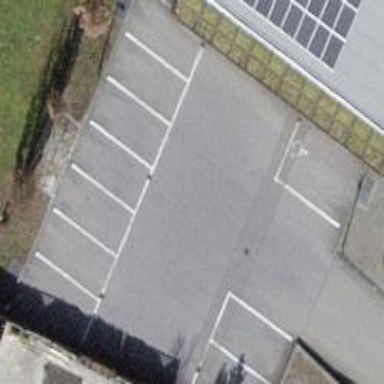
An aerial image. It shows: Car sharing facility.